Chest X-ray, PA view. Patient: 55 years old, sex M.
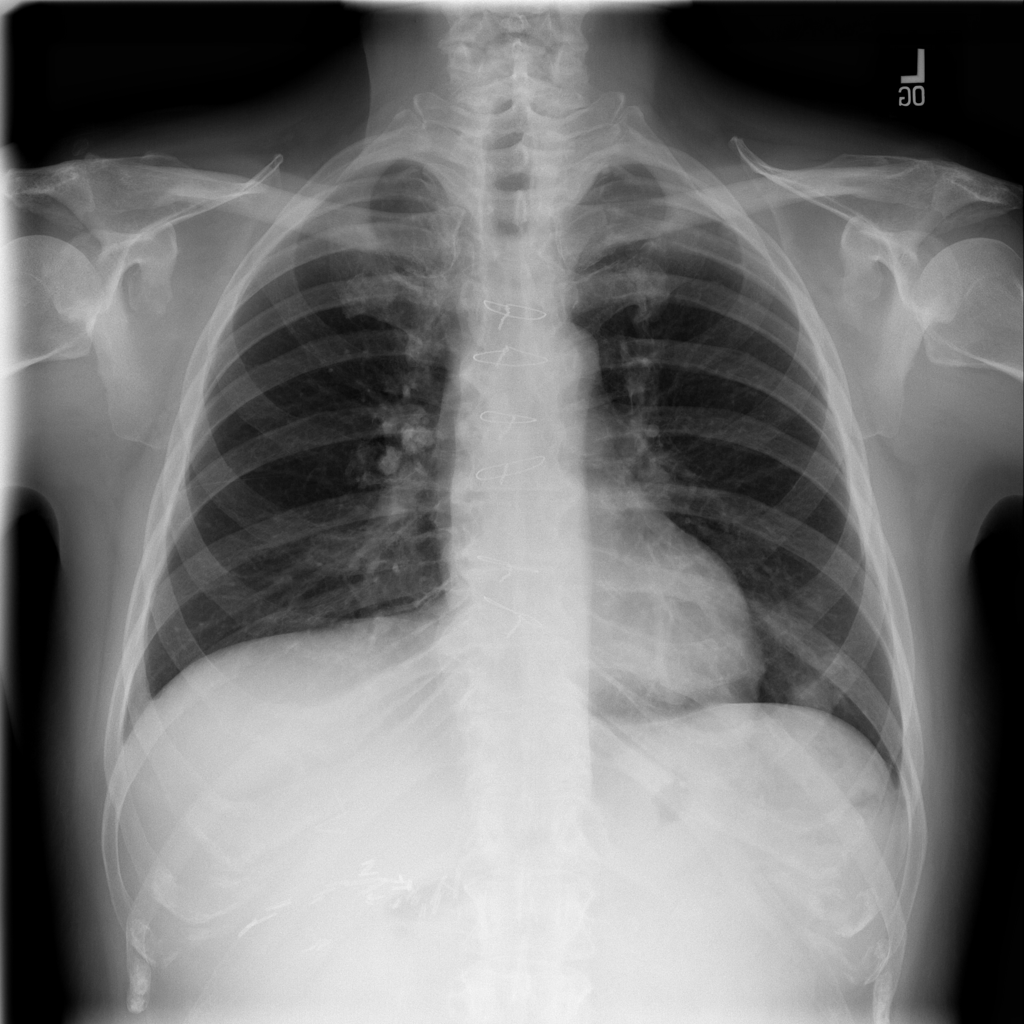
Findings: No Finding